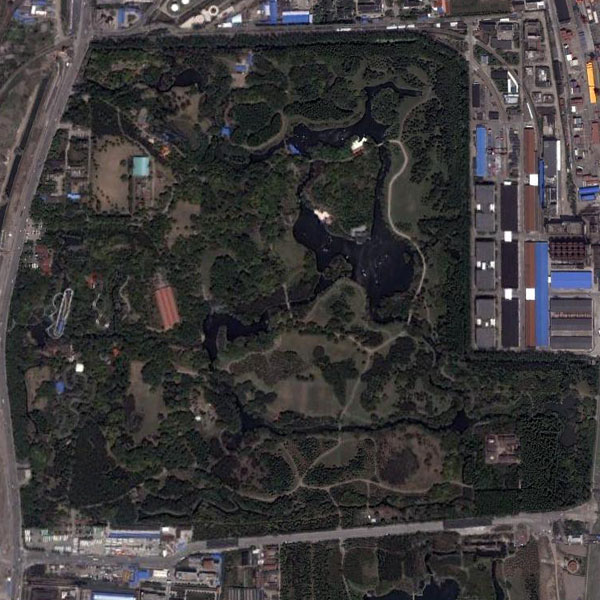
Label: Park